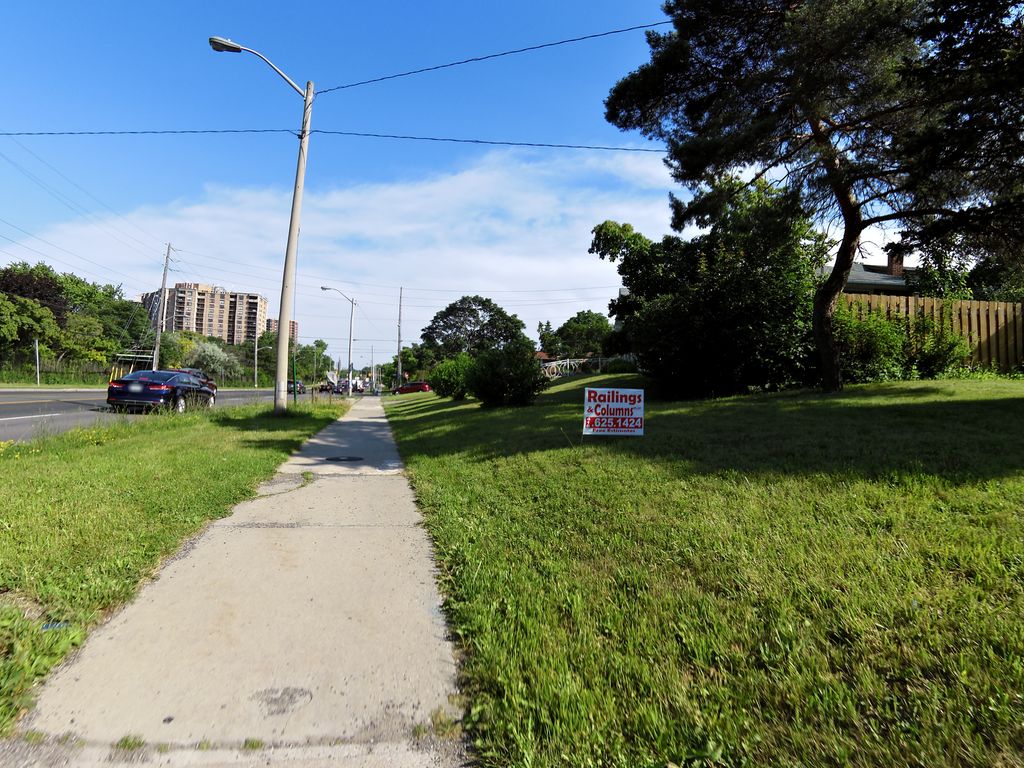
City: toronto